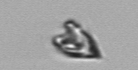
Label: Pyramimonas_longicauda